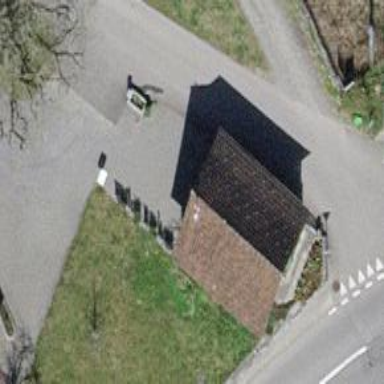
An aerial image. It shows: Shed building.